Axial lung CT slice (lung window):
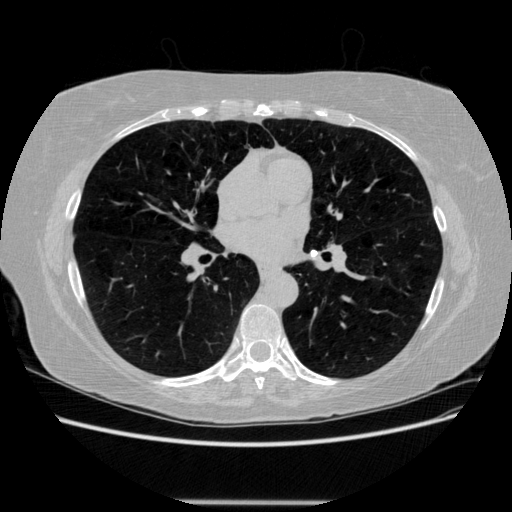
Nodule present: no